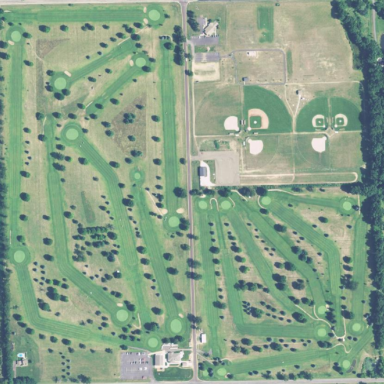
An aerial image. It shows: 18-hole golf course classified as leisure land.